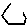
Label: hexagon